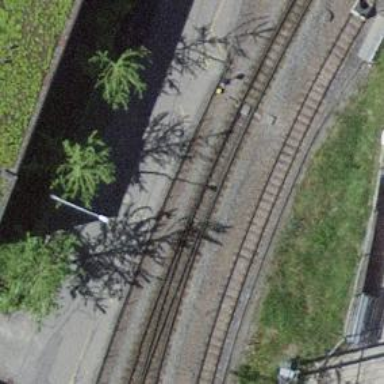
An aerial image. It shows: Narrow-gauge railway siding with 1 track. The railway line is electrified with contact line.